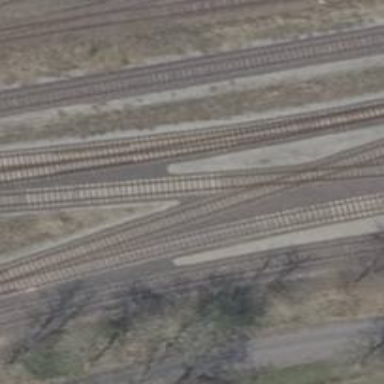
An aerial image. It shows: Railway track.